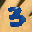
Label: 3